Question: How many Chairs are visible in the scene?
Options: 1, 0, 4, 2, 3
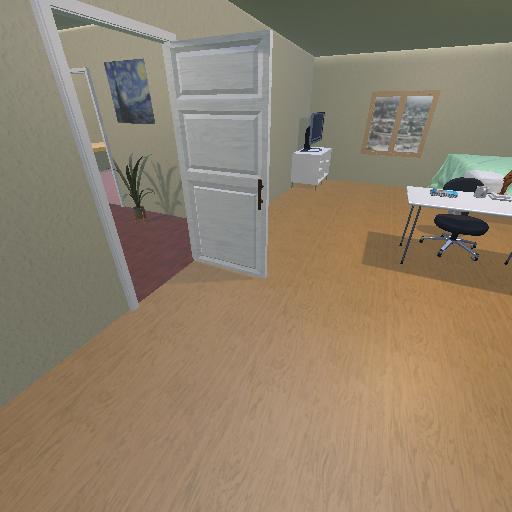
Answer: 1